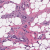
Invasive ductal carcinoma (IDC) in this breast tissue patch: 1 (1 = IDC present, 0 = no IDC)